Question: I have parsed an 2 different xml files, but when i parse the french version it has squares and weird symbols! What can i do to make it legible?
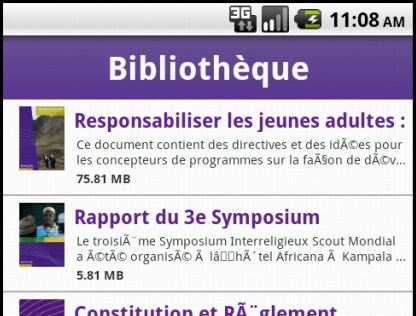
Answer: It appears that your program can't handle some of the accented characters used in French (c, e, a, etc). However, in my experience the phones can handle these characters fine. It's possible that in the process of parsing some of the information was confused/lost. I'd look into either parsing differently (possibly with a different encoding option) or trying to figure out a better way to display these characters on the screen...